Question: Basically, when someone submits information to the database, it fills in all of the fields
Status(The field) is meant to be determined by the administration team which signs into the "Faction Leader" panel.
Basically my intentions are so that the checkmark image is clicked(checkmark.png), it sets 'status' to accepted. When the X image is clicked(x.png), it sets to denied within the MySQL database.

As stated, everything is under the table "Data".
ID is a progressing row, which increases by a variable of 1 per entry.
<URL> - The home page for the project. It's where the user submits his application, and where a user is linked to for faction administration.
<URL> - New page I'm working on for the viewdata, it's unlocked on purpose. You can view it without signing in at the moment.
I did have a nice design for this post which I worked all night on, but they wouldn't let me use images apparently because I'm new :/
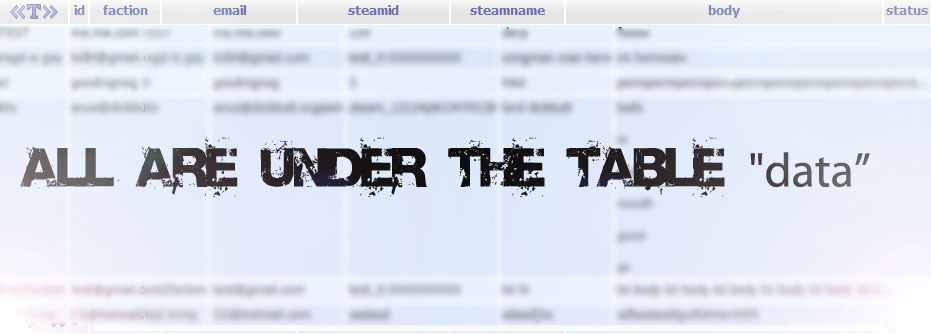
Answer: If you mean you want to update your status in database clicking on image then you can do it using jquery/Ajax:
Hope it helps you in some sense